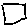
Label: square